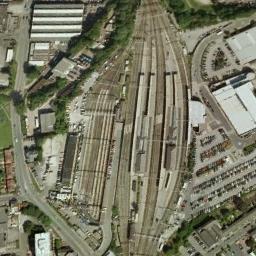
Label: railway_station